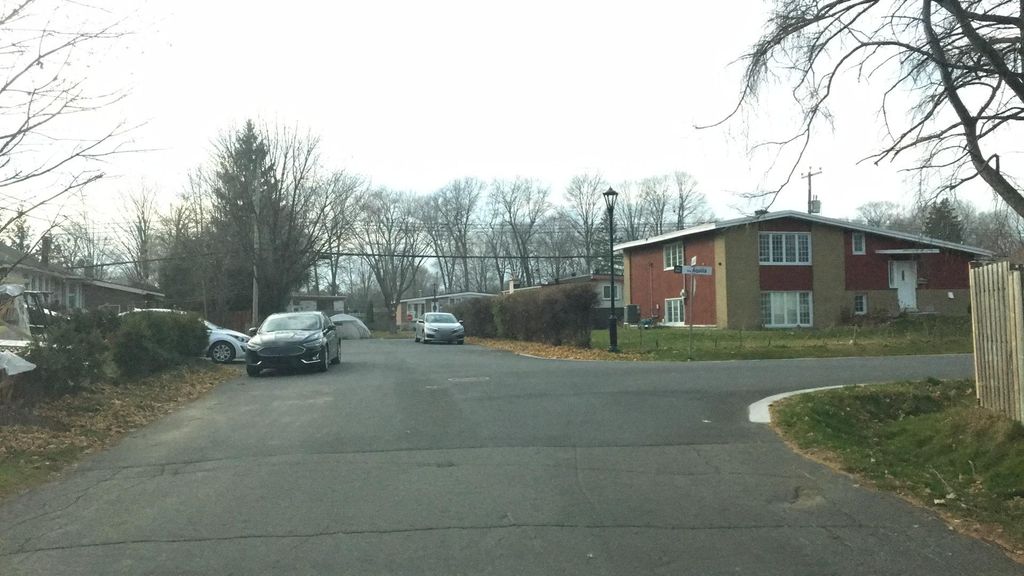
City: montreal